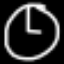
Label: clock